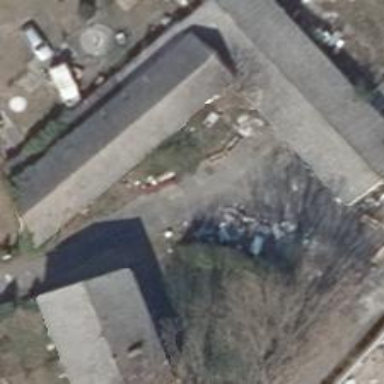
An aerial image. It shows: Detached building.